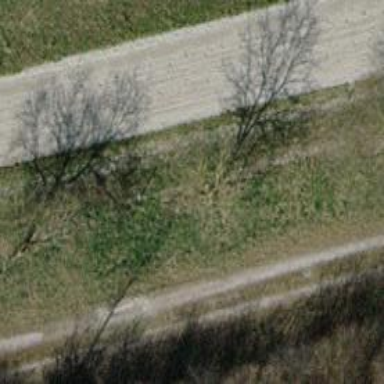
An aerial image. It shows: Beautiful tree with deciduous leaves lined up in avenue.